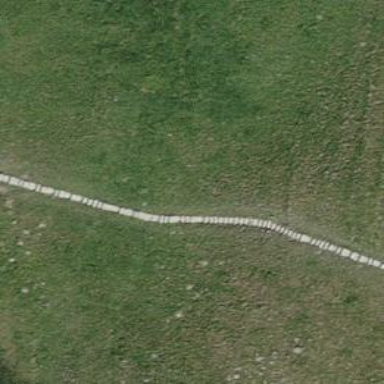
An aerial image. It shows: Rock steps on the road.